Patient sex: M
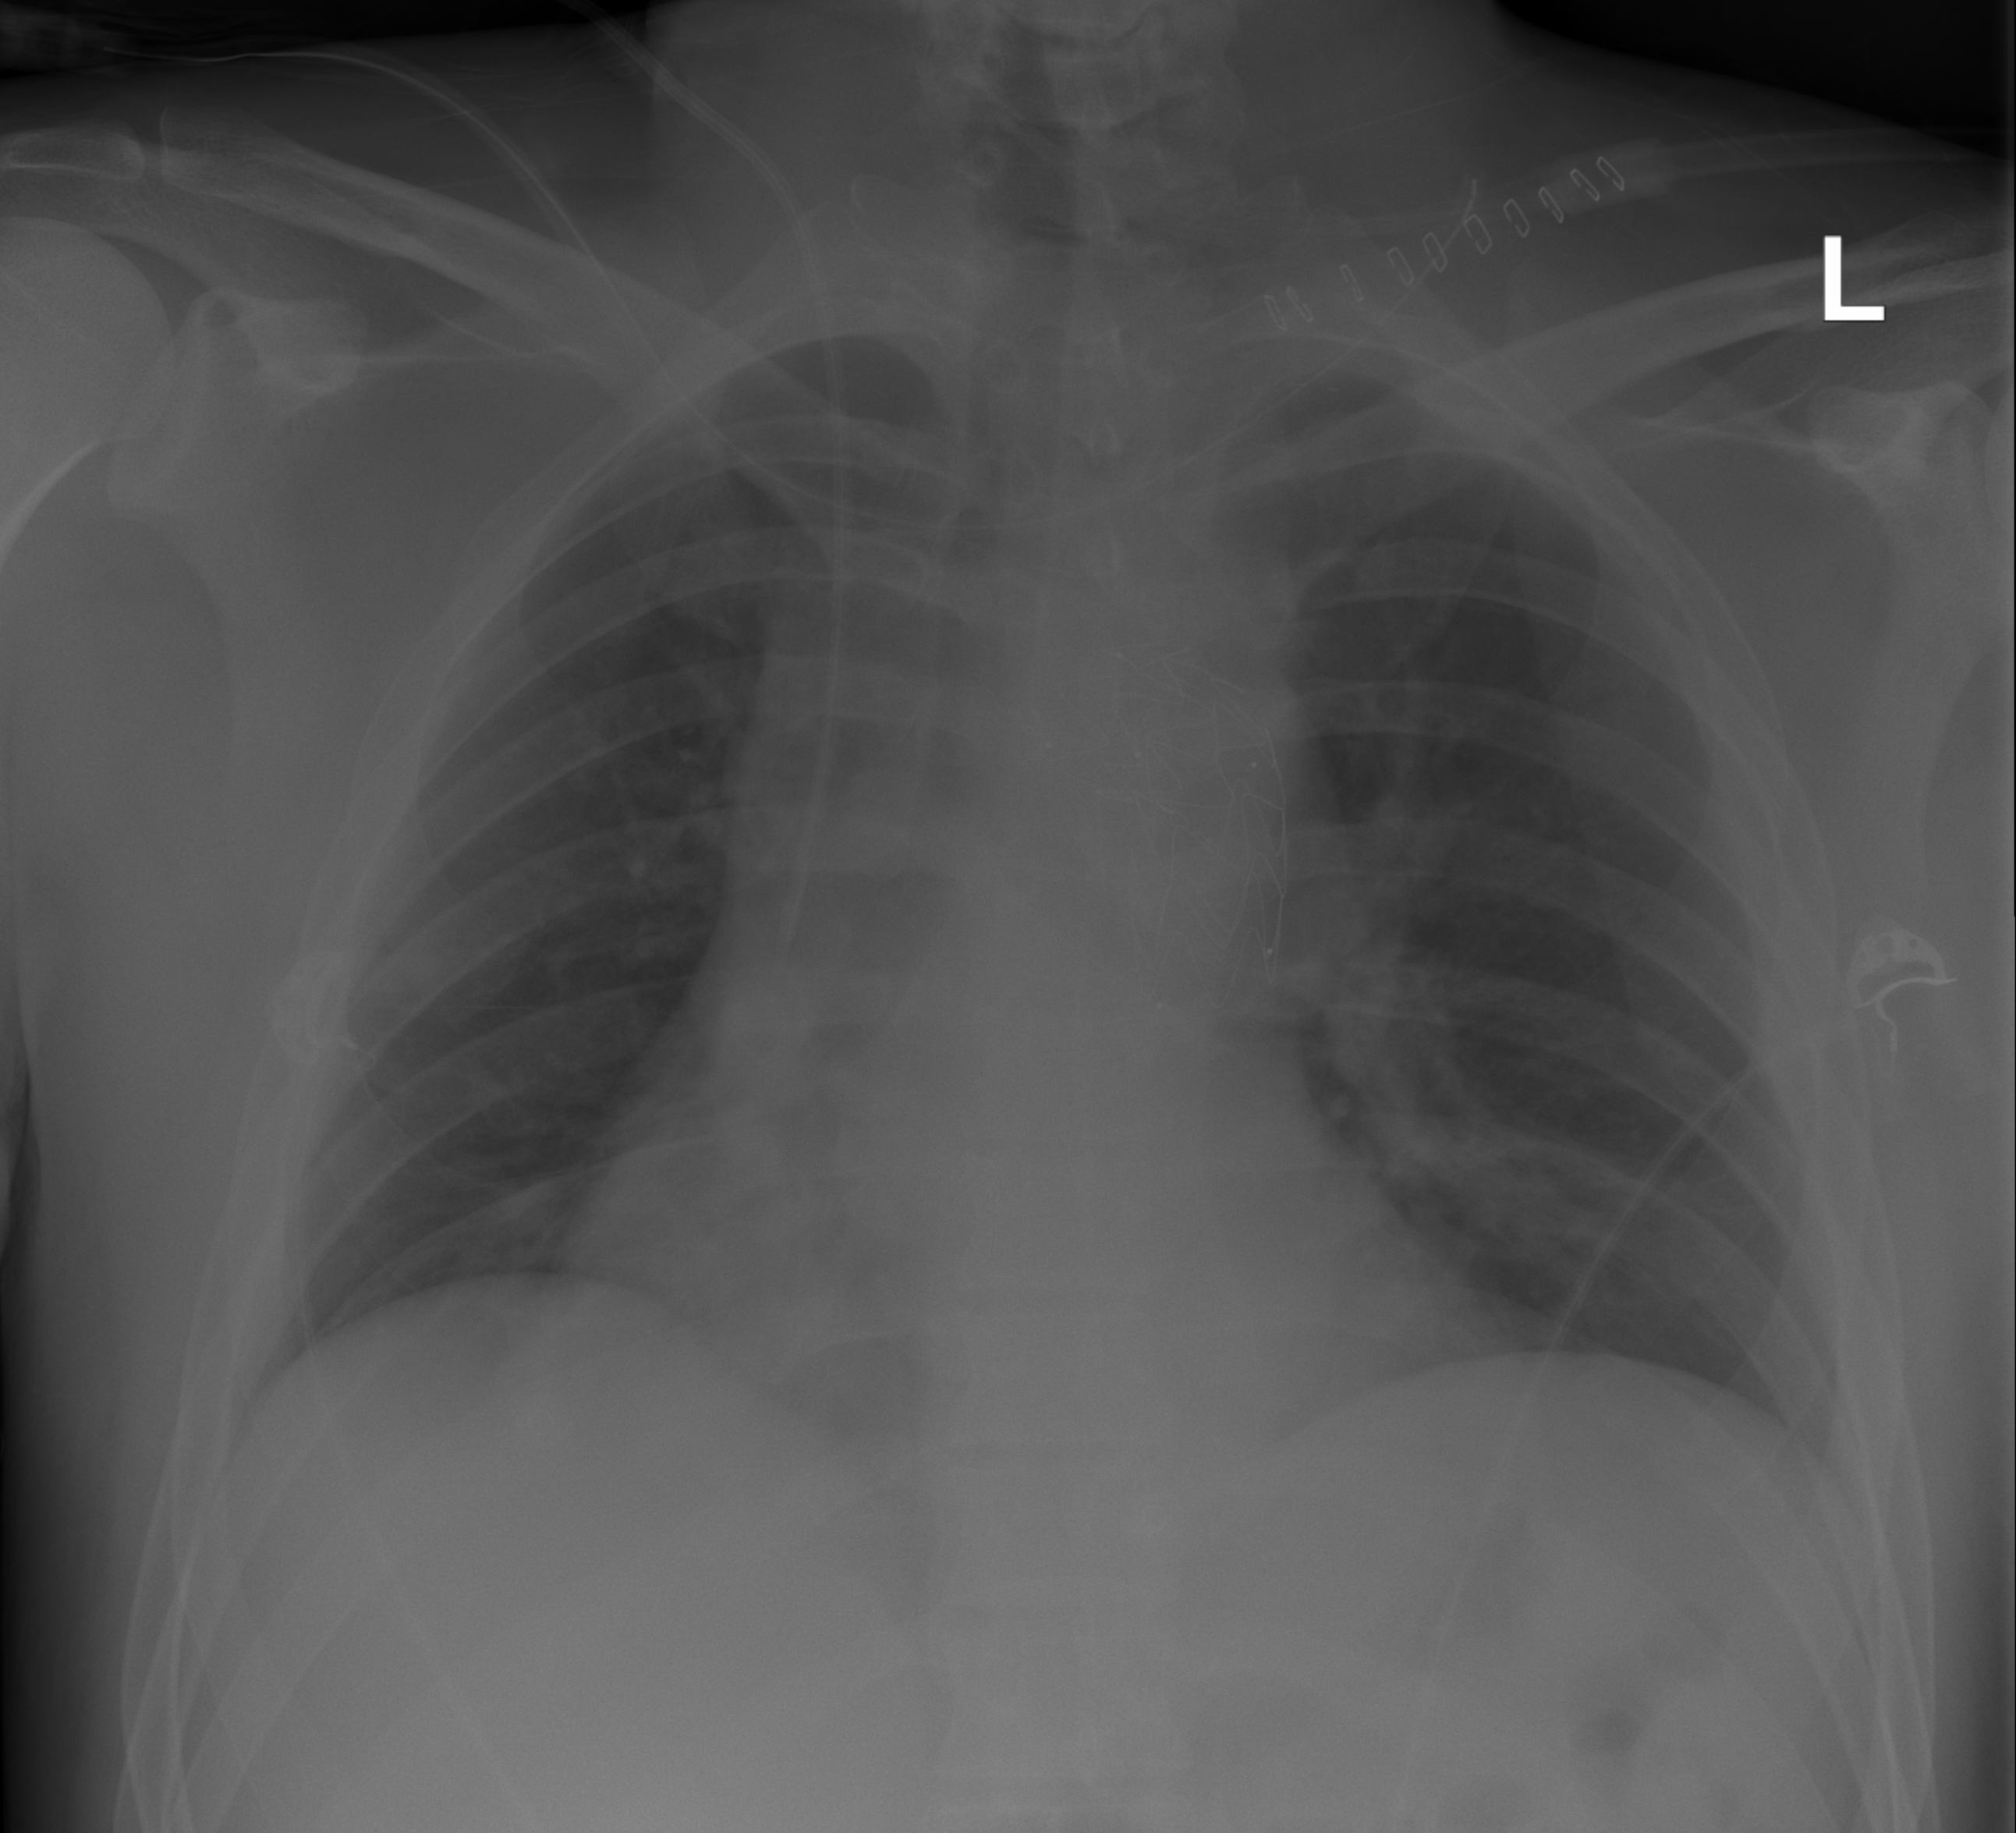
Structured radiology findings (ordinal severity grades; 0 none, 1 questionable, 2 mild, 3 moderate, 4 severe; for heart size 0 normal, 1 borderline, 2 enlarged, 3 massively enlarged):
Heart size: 2
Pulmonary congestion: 0
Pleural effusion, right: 0
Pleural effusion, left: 0
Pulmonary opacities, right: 0
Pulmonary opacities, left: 0
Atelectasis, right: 2
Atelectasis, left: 2